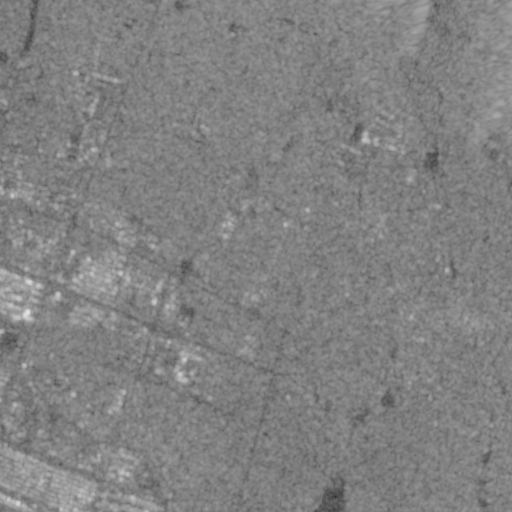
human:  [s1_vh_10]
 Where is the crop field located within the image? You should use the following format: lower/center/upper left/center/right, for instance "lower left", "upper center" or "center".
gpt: The crop field is located in the lower right of the image.
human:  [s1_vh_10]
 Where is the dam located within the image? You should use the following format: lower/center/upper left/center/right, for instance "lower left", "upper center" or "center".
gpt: The dam is located in the upper right of the image.
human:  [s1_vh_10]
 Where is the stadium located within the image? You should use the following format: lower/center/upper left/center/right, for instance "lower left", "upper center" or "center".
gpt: The stadium is located in the lower left of the image.
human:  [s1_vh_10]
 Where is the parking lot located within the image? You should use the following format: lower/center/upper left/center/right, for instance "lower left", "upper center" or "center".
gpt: There is no parking lot in the image.

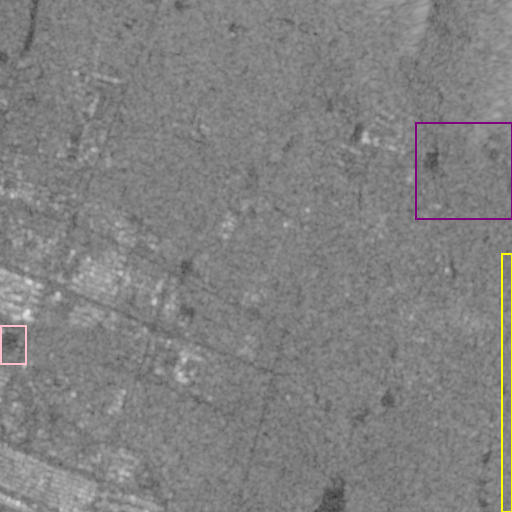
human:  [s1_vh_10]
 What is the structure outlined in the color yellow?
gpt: The structure outlined in yellow is a crop field.
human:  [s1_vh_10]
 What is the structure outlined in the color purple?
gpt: The structure outlined in purple is a park.
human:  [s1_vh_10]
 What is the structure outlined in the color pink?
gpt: The structure outlined in pink is a stadium.
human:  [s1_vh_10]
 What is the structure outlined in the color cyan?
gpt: There is no cyan outline.